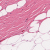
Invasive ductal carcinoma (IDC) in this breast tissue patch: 0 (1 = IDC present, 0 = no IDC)